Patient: sex M, age 42
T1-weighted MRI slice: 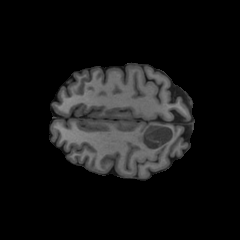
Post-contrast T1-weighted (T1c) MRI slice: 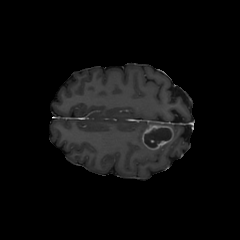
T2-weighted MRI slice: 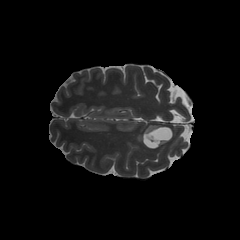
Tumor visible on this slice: yes
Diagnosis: Glioblastoma, IDH-wildtype
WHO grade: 4